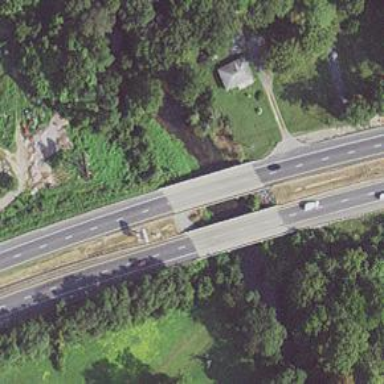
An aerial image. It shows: Trunk highway with bridge.